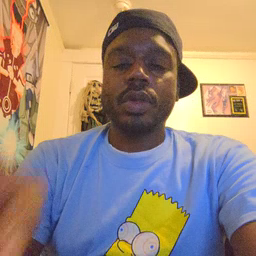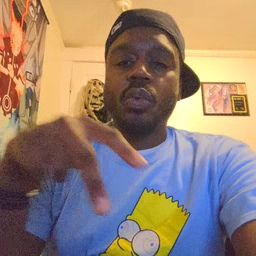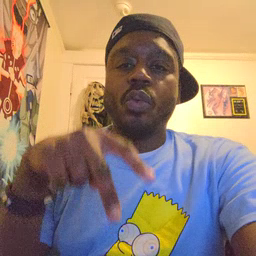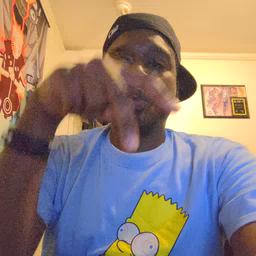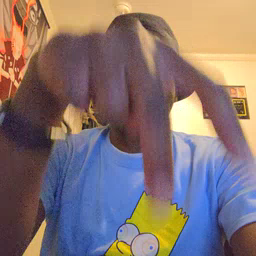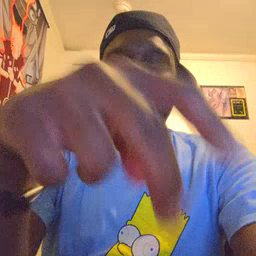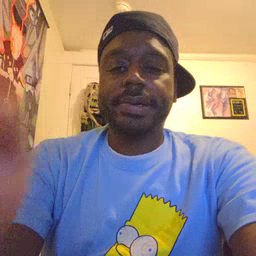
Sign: ride